Field crop: maize
Growth stage: 2
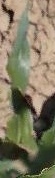
Species: maize